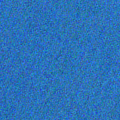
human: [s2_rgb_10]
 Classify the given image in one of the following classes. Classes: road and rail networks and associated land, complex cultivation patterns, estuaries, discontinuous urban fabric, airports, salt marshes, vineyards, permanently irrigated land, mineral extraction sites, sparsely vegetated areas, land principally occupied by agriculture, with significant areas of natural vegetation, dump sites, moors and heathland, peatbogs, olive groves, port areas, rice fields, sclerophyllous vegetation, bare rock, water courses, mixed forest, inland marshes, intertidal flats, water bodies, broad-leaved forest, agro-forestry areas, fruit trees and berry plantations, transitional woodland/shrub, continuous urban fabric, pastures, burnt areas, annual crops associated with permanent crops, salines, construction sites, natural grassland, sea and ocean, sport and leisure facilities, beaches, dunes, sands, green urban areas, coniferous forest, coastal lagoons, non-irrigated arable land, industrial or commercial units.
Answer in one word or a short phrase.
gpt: sea and ocean